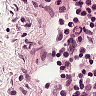
Metastatic tissue present: no